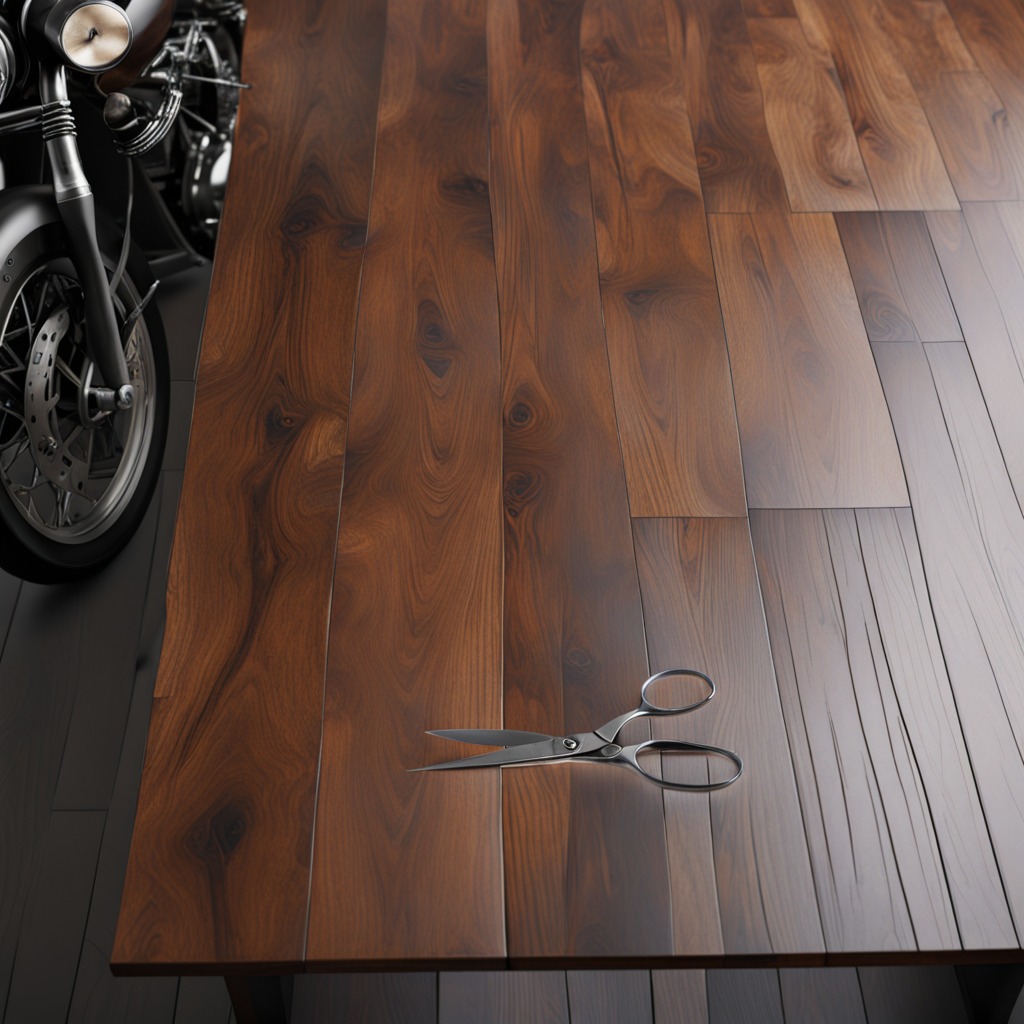
A scissor is lying on the table.